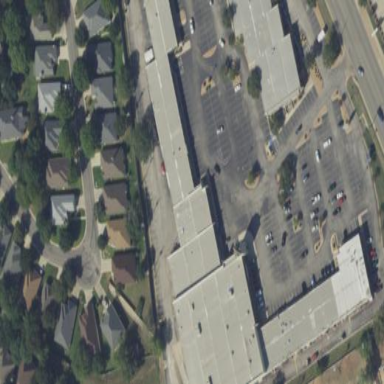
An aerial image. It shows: Retail building.